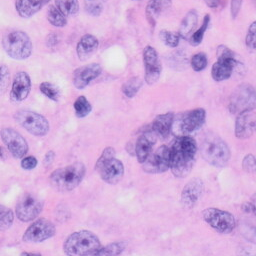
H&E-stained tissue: Skin